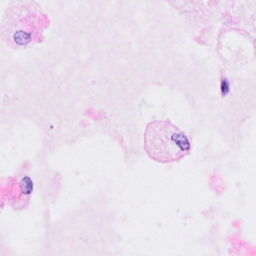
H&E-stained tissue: Breast